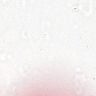
Metastatic tissue present: no